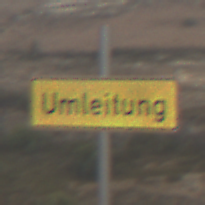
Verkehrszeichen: Umleitungsankuendigung
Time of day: MorningAfternoon
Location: Outdoor (Nature)
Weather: Overcast
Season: NotSpecified
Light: Natural